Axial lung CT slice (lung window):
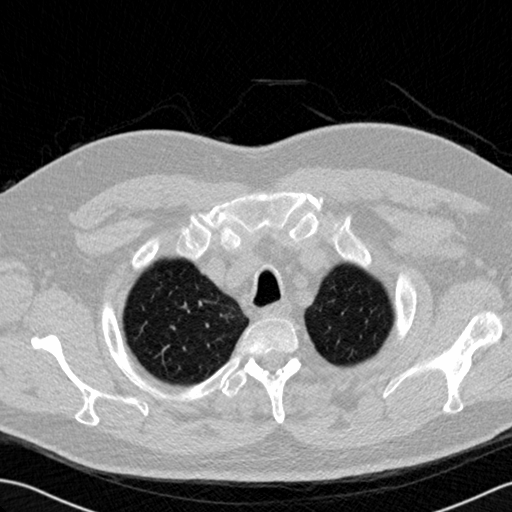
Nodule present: no